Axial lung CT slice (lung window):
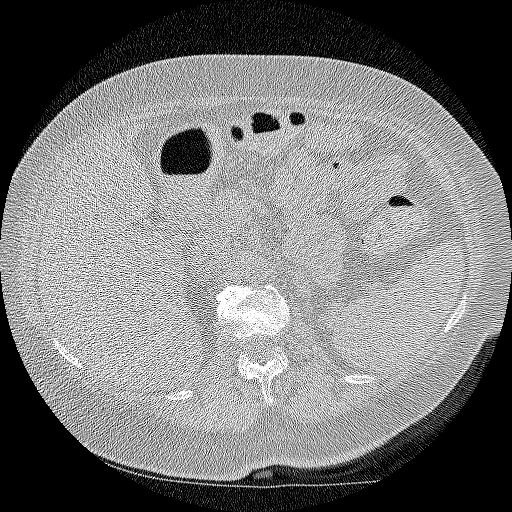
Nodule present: no